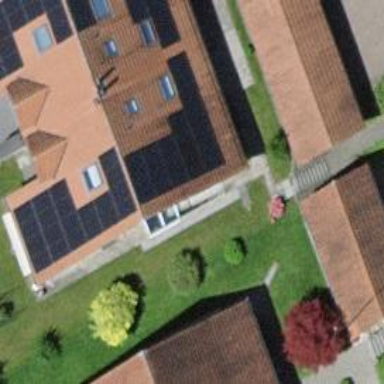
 consisting of solar photovoltaic panels."